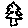
Label: tree